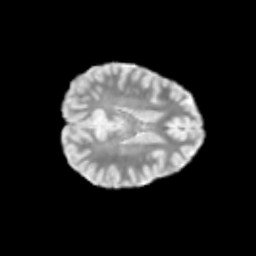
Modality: T2w
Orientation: axial
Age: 13
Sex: female
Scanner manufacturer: siemens
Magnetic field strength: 3 T
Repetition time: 3.8 s
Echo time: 0.07 s